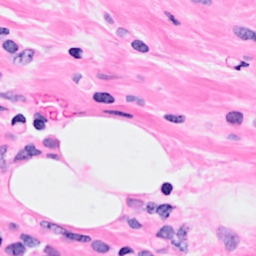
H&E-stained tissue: Breast